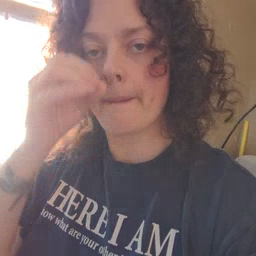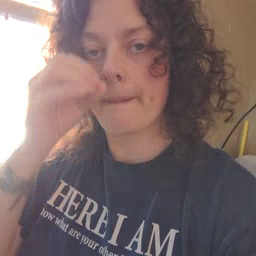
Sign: potty